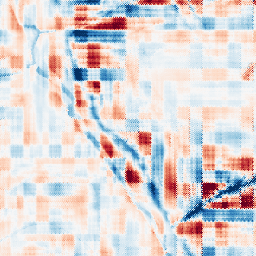
Category: wavelet
Decomposition family: wavelet_reverse_biorthogonal
Decomposition parameters: wavelet: rbio3.5
level: 5
Upsampling method: regularized
Upsampling parameters: scale: 4
lambda_reg: 0.1
Upsampling scale: 4